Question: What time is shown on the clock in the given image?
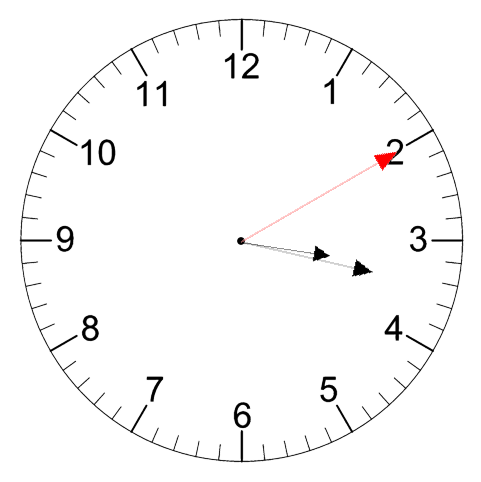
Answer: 03:17:10